Question: I have Integrated Cocos2d to my Windows based application. When I run my Project I am getting the Crash after executing the line 'CC_DIRECTOR_INIT();' The error is **sharedlibrary **apply-load-rules all
Warning: the current language does not match this frame.
Current language: auto; currently objective-c****. I found the meaning of the error form this <URL>. But My question is how can I Implement this in my Project. I am new to cocos2-d. Any suggestions is appreciated.
'''
- (void) applicationDidFinishLaunching:(UIApplication*)application
{
CC_DIRECTOR_INIT();
CCDirector *director = [CCDirector sharedDirector];
[director setDeviceOrientation:kCCDeviceOrientationPortrait];
[director setDisplayFPS:YES];
EAGLView *view = [director openGLView];
[view setMultipleTouchEnabled:YES];
[CCTexture2D setDefaultAlphaPixelFormat:kTexture2DPixelFormat_RGBA8888];
[[CCDirector sharedDirector] runWithScene: [Helloworld scene]];
}
'''
This is the Screenshot where the crash occurs...

EDIT:
MY Console output..
'''
#0 0x0002e60f in -[CCLabelAtlas updateAtlasValues] (self=0x68224c0, _cmd=0xc0be2) at CCLabelAtlas.m:75
#1 0x0002e994 in -[CCLabelAtlas setString:] (self=0x68224c0, _cmd=0x310f12c, newString=0xf3b98) at CCLabelAtlas.m:113
#2 0x0002e49c in -[CCLabelAtlas initWithString:charMapFile:itemWidth:itemHeight:startCharMap:] (self=0x68224c0, _cmd=0xb8d31, theString=0xf3b98, charmapfile=0xf3b88, w=16, h=24, c=46 '.') at CCLabelAtlas.m:50
#3 0x0002e380 in +[CCLabelAtlas labelAtlasWithString:charMapFile:itemWidth:itemHeight:startCharMap:] (self=0xf1ebc, _cmd=0xb6fd5, string=0xf3b98, charmapfile=0xf3b88, w=16, h=24, c=46 '.') at CCLabelAtlas.m:40
#4 0x0001268a in -[CCDirector setGLDefaultValues] (self=0x681c300, _cmd=0xb6b3d) at CCDirector.m:219
#5 0x0001406d in -[CCDirector setOpenGLView:] (self=0x681c300, _cmd=0xb6a18, view=0x681c850) at CCDirector.m:549
#6 0x00002e58 in -[cocowindowAppDelegate applicationDidFinishLaunching:] (self=0x681abe0, _cmd=0xd050a3, application=0x68016f0) at cocowindowAppDelegate.m:32
#7 0x00912ce2 in -[UIApplication _callInitializationDelegatesForURL:payload:suspended:] ()
#8 0x00914d88 in -[UIApplication _runWithURL:payload:launchOrientation:statusBarStyle:statusBarHidden:] ()
#9 0x0091f617 in -[UIApplication handleEvent:withNewEvent:] ()
#10 0x00917abf in -[UIApplication sendEvent:] ()
#11 0x0091cf2e in _UIApplicationHandleEvent ()
#12 0x02e61992 in PurpleEventCallback ()
#13 0x01403944 in __CFRUNLOOP_IS_CALLING_OUT_TO_A_SOURCE1_PERFORM_FUNCTION__ ()
#14 0x01363cf7 in __CFRunLoopDoSource1 ()
#15 0x01360f83 in __CFRunLoopRun ()
#16 0x01360840 in CFRunLoopRunSpecific ()
#17 0x01360761 in CFRunLoopRunInMode ()
#18 0x009147d2 in -[UIApplication _run] ()
#19 0x00920c93 in UIApplicationMain ()
#20 0x00002b39 in main (argc=1, argv=0xbfffeff0) at main.m:14
(gdb)
'''
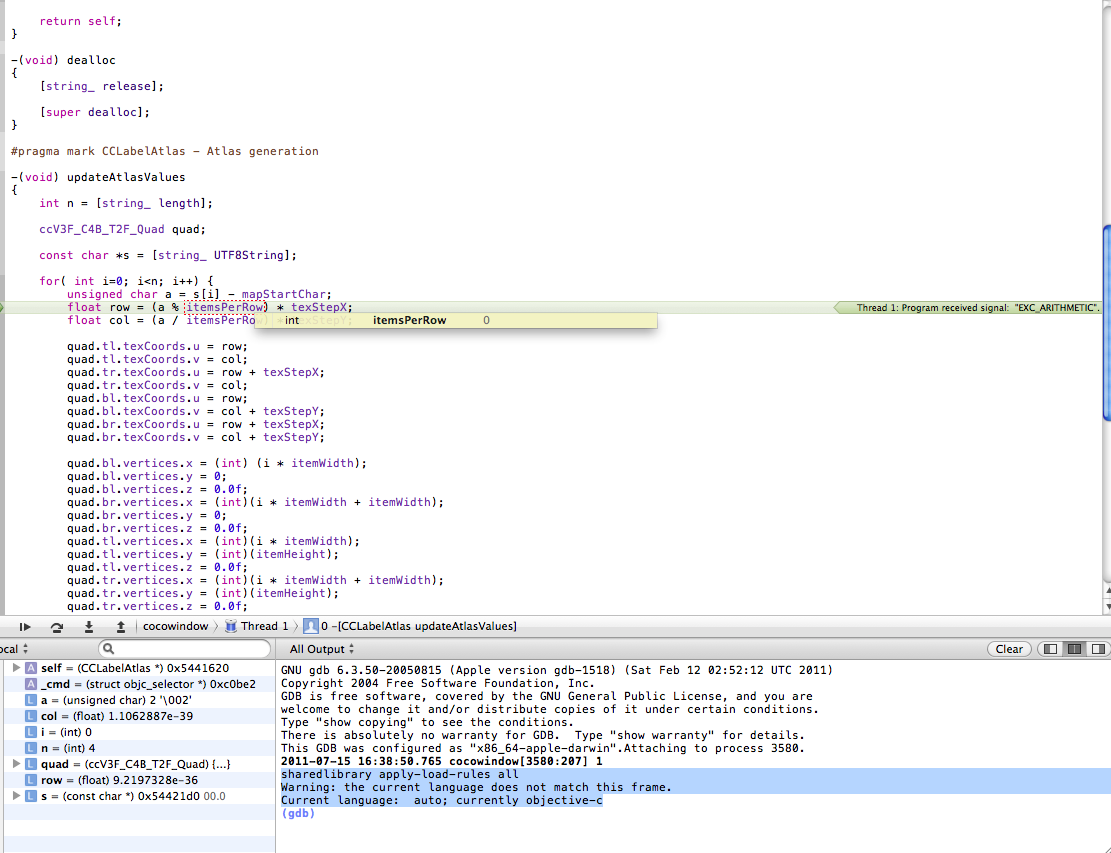
Answer: 'EXC_ARITHMETIC' usually means that you are dividing by zero. If you look in your screenshot then you are evaluating:
'''
int row = (a % itemsPerRow) //...
'''
From the output of your debugger it looks like 'itemsPerRow' is 0 when this is caused and so the program is crashing. Try initialising this value or setting some conditional code if it is meant to be zero to stop it dividing by zero.
The warning message 'Warning: the current language does not match this frame.' is just GDB getting a bit confused as to what language it is meant to be debugging. As you can see, it manages to sort itself out on the next line.
This poster has a similar error to you: <URL> Does his fix apply to you?